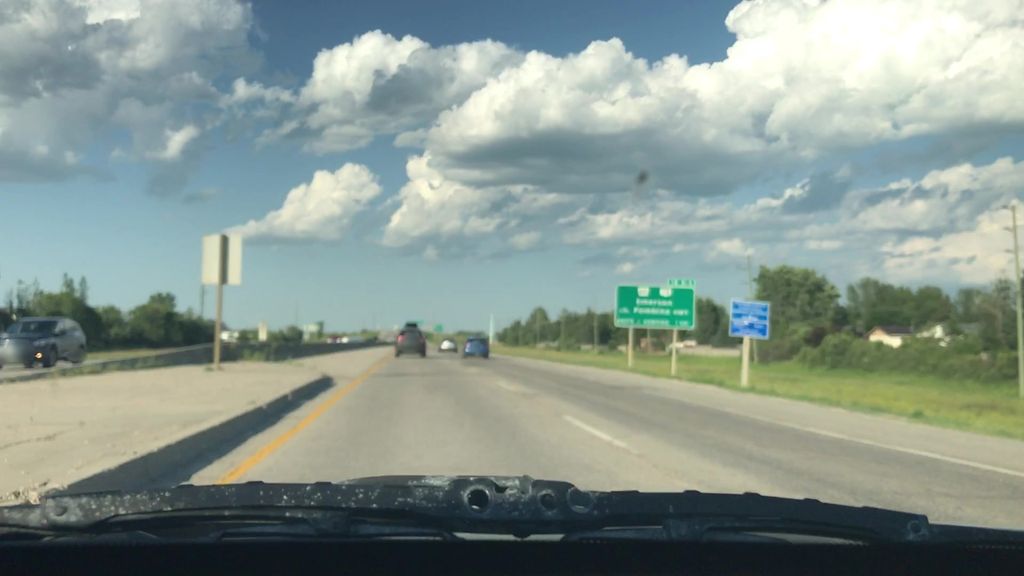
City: winnipeg